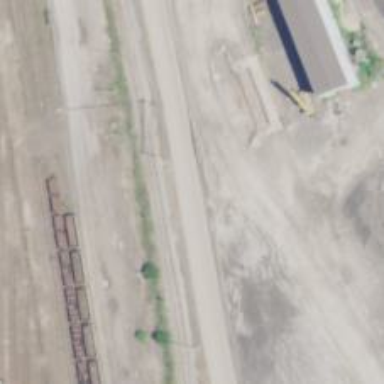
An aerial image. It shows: Abandoned railway.